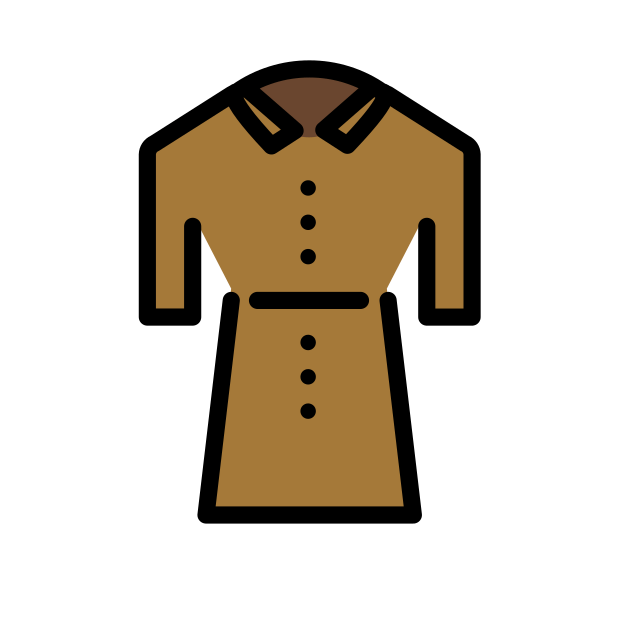
Emoji: 🧥
Name: coat
Unicode: 0x1f9e5